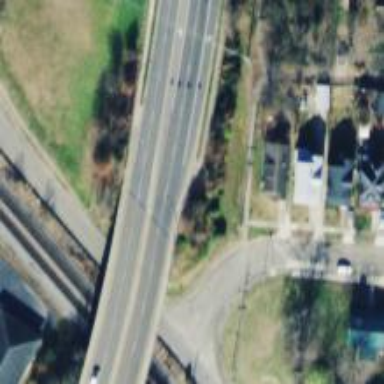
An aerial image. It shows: Primary highway crossing over bridge.